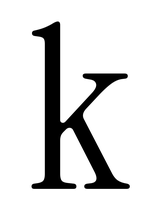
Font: InstrumentSerif-Regular